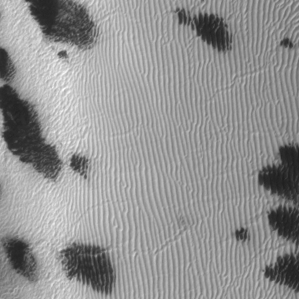
Label: frost